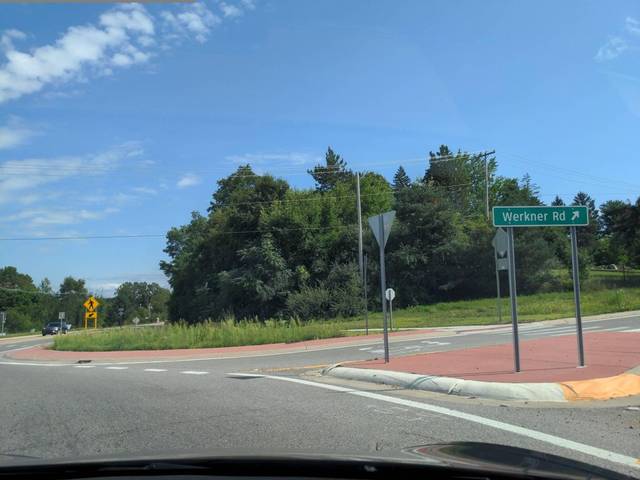
Region: United States
Coordinates: 42.337, -84.029